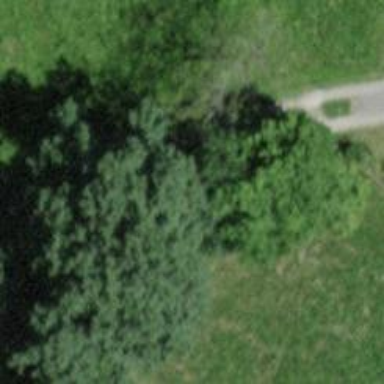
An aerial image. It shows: Brown bench.